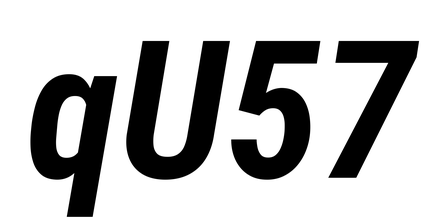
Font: Roboto-Italic_Condensed_Bold_Italic